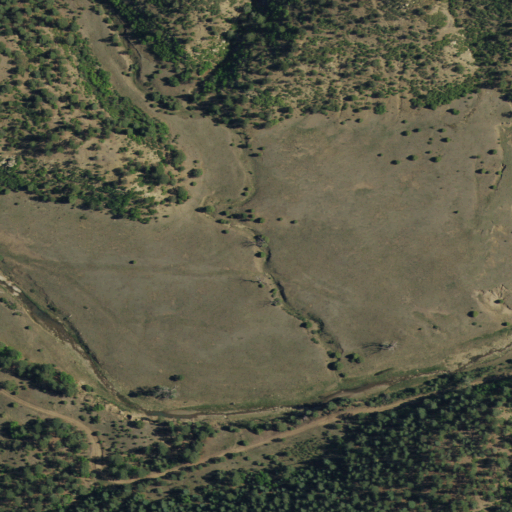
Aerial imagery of valley in New Mexico named Rice Canyon containing shrub, evergreen forest, grassland, and woody wetlands